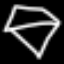
Label: diamond